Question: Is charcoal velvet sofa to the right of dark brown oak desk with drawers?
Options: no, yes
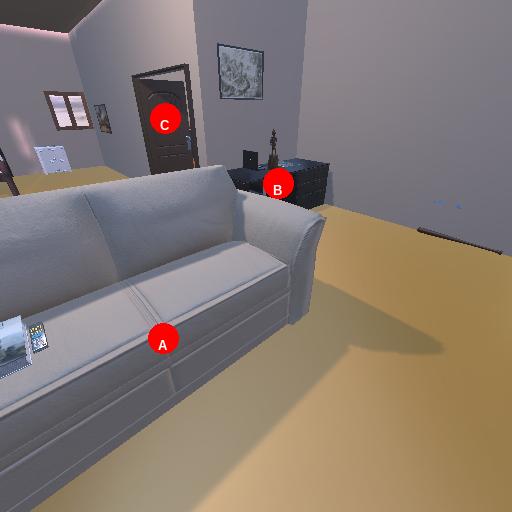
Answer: no